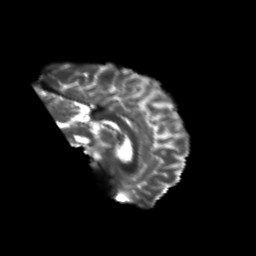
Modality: T2w
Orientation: sagittal
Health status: healthy
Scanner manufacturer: philips
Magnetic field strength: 3 T
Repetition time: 6.964 s
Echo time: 0.092 s